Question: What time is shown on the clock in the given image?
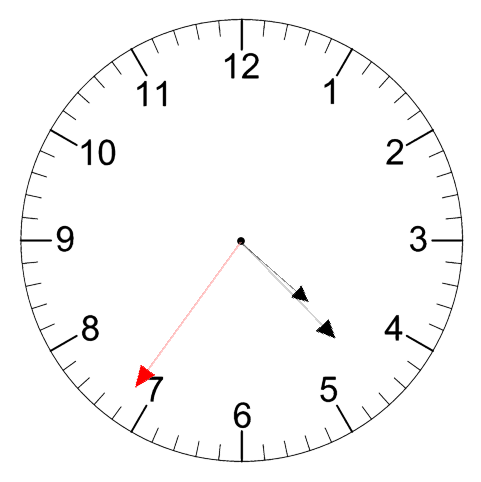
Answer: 04:22:36